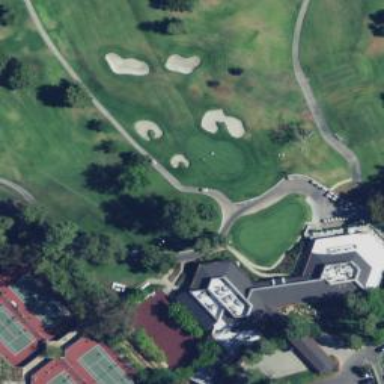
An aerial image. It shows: Path for golf carts.